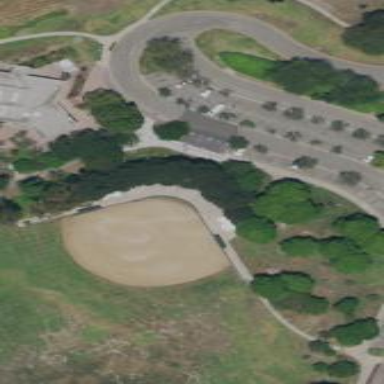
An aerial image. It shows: Dirt baseball pitch for leisure land sports.